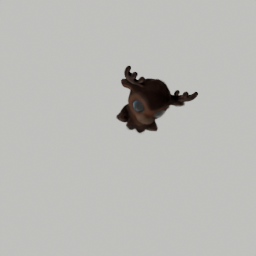
Label: animals